Question: I needed to create something like this

I needed to do this with plain HTML, CSS and JavaScript (perhaps) and data inside the small circles are retrieved through PHP. The placement of the mini-circles are dynamic depending on the number of data being retrieved from the database.
Furthermore, it should be responsive as well, since I am going to integrate it with Bootstrap for mobile-friendly site.
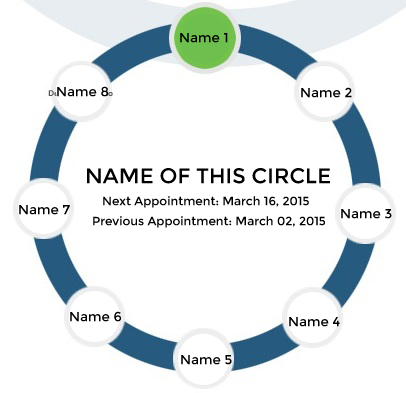
Answer: Okay, after thorough research, I've found this Stackoverflow question: <URL>
And one of its answer is being integrated into a JavaScript library called <URL>.

I think I am going to use Moon Map for this. And I'll just update my answer after everything goes well. This Moon Map <URL> will definitely be useful.